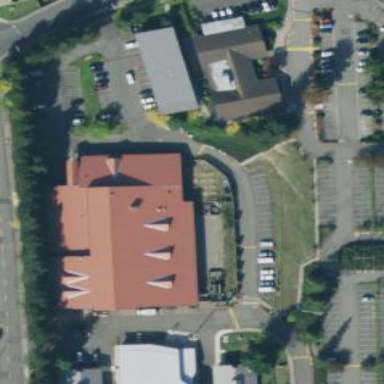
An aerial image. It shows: College building.